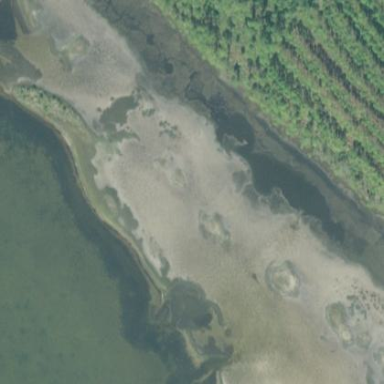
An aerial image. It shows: Marshy wetland area.